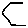
Label: hexagon